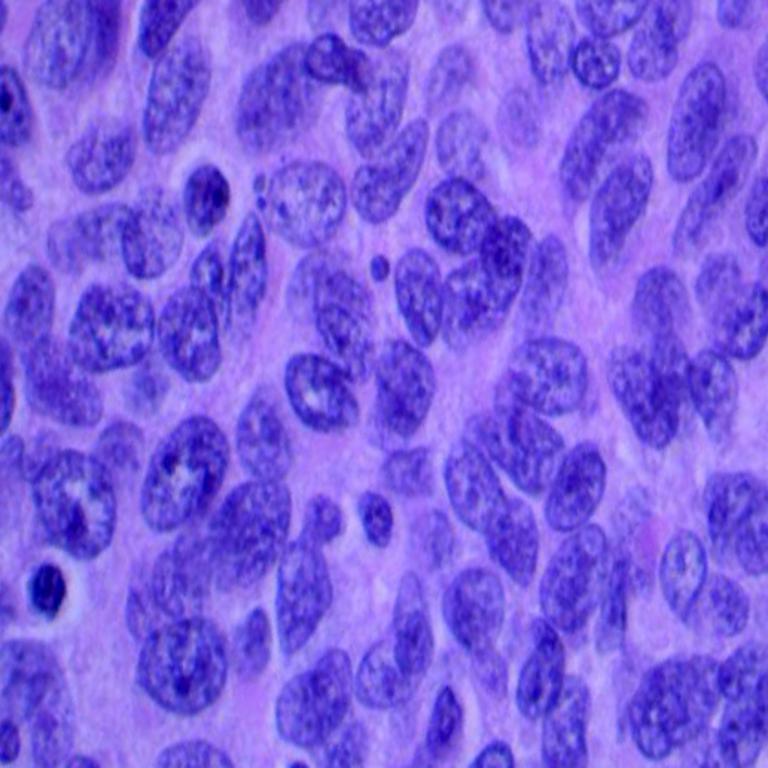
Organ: lung
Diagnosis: squamous carcinomas